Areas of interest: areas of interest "Wuhan University Stadium"
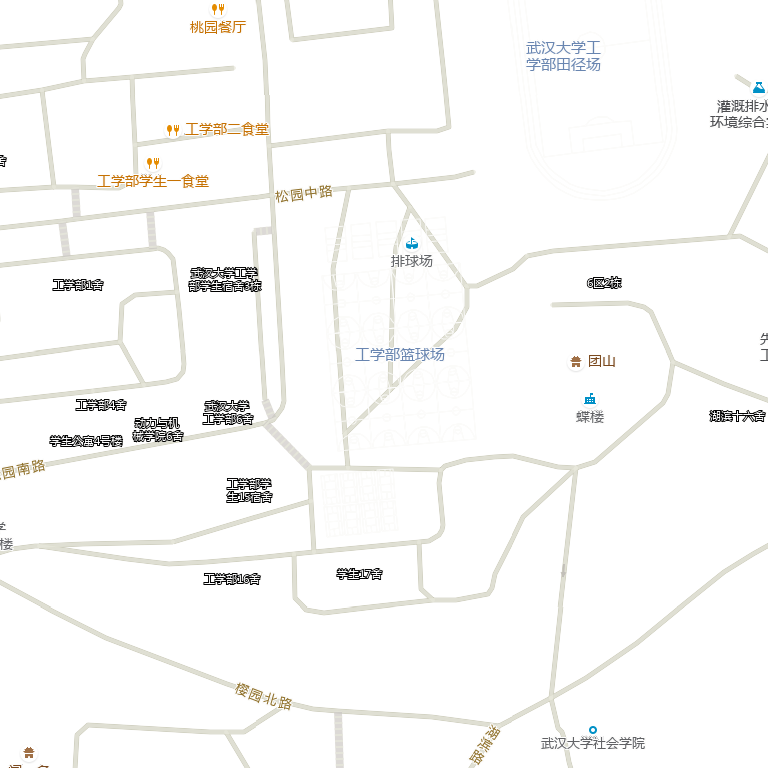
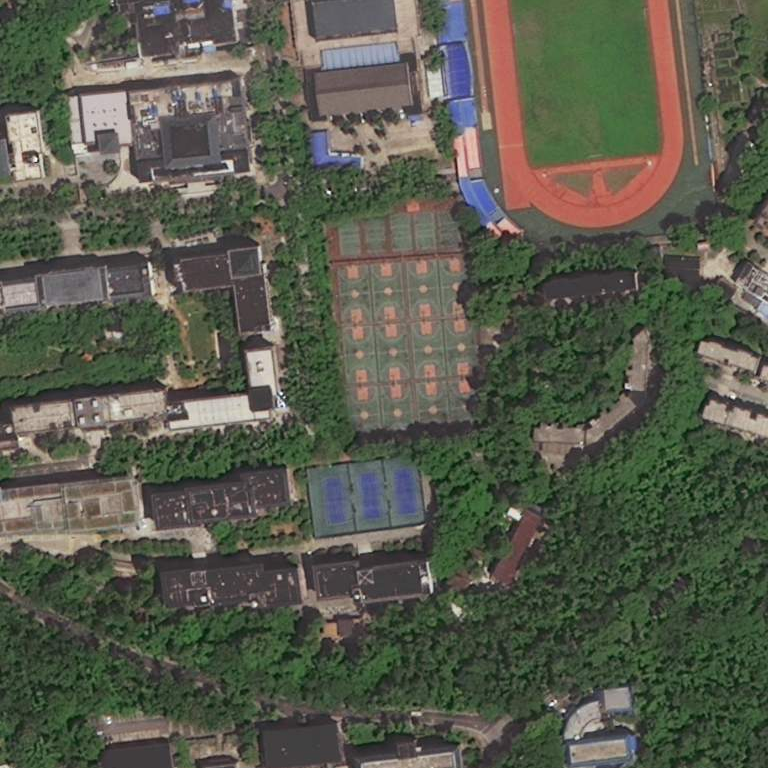